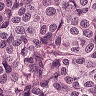
Metastatic tissue present: yes